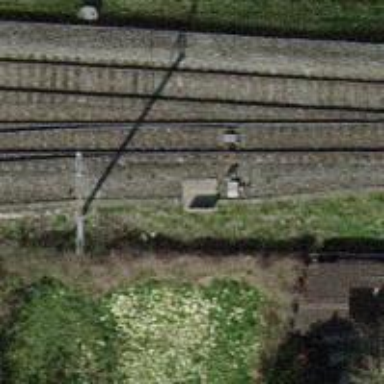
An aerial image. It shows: Single-track electrified railway with contact line.